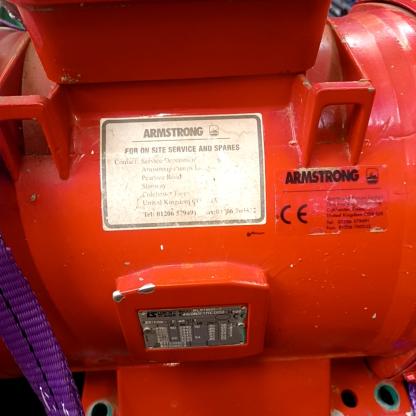
Klasa: tabliczka-znamionowa